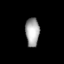
Tissue: lung
Cell type: Epithelial cells
Senescence score: 0.1964
Nuclear area (px): 393
Mean DAPI intensity: 165.031